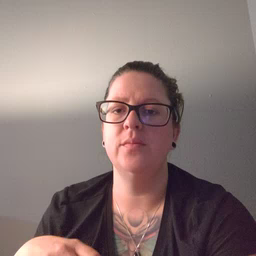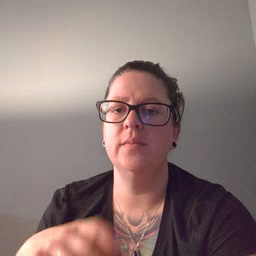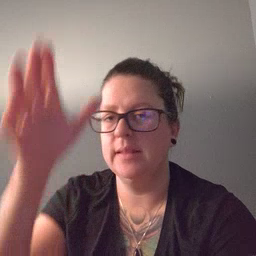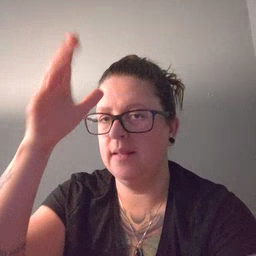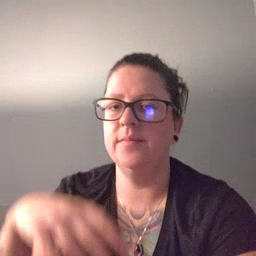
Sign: dad